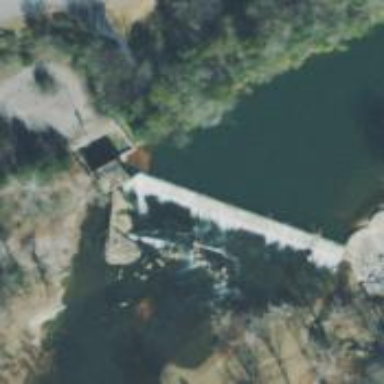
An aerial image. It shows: Dam across waterway.